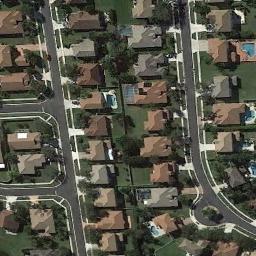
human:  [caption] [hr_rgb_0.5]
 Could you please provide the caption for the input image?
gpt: There are many roads and neatly arranged houses and trees and large lawns in densely populated areas .

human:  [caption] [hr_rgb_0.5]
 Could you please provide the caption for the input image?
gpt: The dense residential is on the grass next to the road .

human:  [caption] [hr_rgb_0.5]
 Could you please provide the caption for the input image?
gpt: There aren't many trees in the residential area .

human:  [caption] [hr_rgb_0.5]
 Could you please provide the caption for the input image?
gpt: A dense residential area has a lot of greenery and lots of medium residences neatly arranged .

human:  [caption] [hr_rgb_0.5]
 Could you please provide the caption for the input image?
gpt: There are many brown buildings arranged neatly on dense residential area .